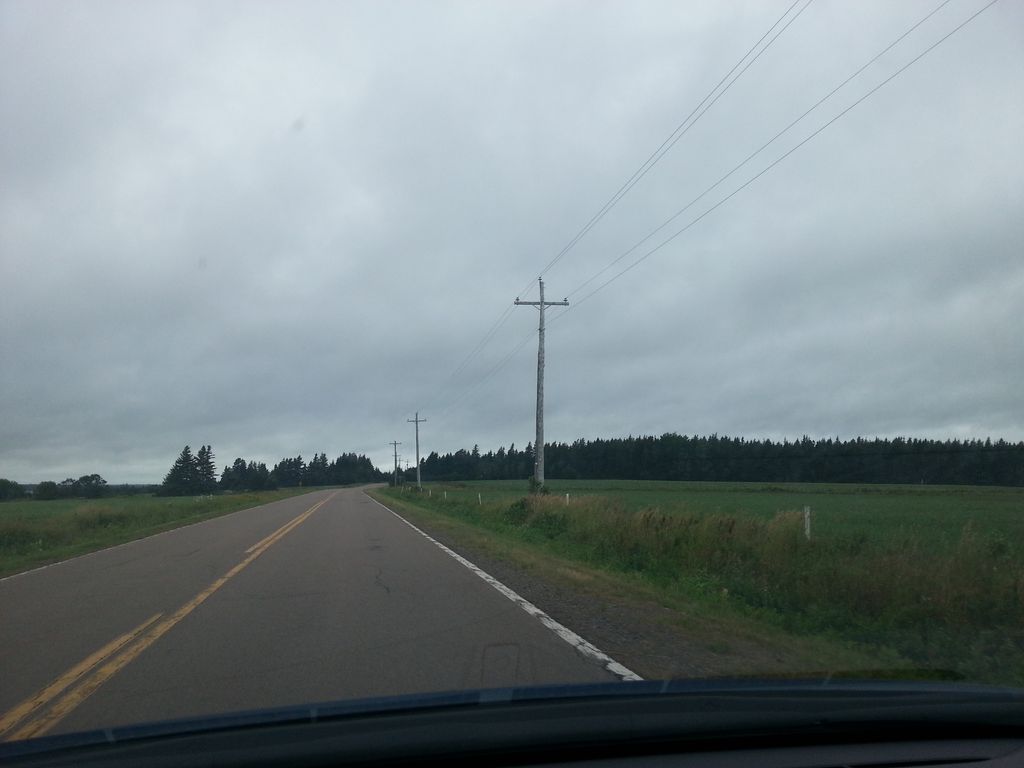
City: charlottetown